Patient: sex M, age 35
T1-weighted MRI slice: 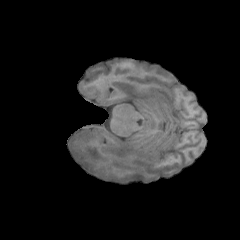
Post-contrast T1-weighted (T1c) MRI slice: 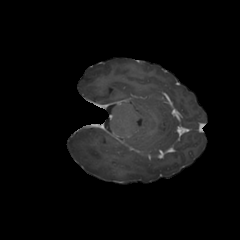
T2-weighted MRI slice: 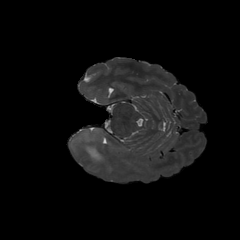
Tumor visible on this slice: yes
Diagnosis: Astrocytoma, IDH-wildtype
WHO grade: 2